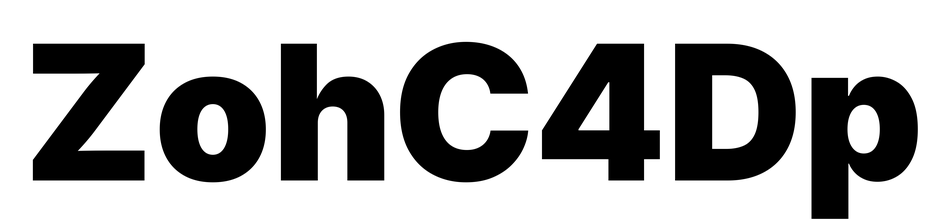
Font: Inter_Black